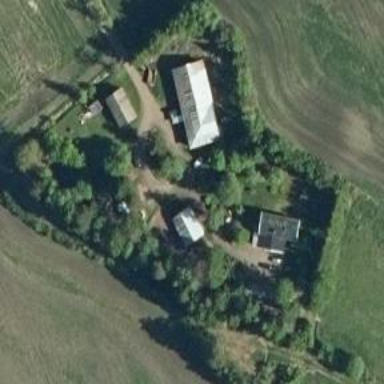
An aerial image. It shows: Farm.